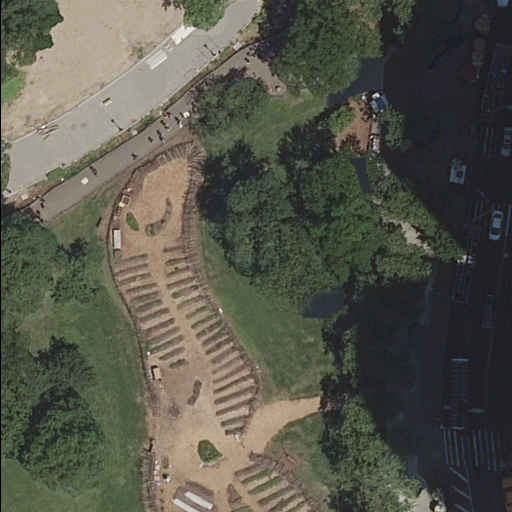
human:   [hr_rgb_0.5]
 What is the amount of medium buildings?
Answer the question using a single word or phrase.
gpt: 0

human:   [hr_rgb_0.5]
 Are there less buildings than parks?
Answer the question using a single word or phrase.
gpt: yes

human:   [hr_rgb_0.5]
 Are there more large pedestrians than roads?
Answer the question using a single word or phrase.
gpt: no

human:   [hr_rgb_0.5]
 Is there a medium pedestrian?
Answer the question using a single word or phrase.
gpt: no

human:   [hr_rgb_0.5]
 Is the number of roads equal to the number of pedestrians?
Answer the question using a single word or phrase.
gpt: no

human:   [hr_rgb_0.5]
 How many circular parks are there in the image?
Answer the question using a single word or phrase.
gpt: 0

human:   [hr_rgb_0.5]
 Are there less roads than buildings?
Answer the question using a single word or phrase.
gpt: no

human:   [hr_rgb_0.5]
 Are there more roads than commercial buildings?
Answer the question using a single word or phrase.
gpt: yes

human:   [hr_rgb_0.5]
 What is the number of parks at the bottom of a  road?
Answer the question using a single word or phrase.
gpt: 2

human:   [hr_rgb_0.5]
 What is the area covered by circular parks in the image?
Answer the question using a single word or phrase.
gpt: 0m2

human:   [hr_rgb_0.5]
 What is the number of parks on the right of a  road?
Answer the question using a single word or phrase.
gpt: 3

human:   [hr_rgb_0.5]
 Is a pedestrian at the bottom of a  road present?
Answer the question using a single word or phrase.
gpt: yes

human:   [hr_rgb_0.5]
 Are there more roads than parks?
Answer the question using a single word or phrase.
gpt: yes

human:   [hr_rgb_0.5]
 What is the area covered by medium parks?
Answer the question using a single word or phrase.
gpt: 277m2

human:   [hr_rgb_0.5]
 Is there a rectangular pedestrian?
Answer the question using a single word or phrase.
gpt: no

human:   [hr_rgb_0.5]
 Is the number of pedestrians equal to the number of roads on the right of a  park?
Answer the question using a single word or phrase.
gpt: no

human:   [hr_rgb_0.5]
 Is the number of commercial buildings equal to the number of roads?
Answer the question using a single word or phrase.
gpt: no

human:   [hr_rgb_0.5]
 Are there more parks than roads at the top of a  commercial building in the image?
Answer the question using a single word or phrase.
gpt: yes

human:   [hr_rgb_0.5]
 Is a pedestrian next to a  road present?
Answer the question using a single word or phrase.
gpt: yes

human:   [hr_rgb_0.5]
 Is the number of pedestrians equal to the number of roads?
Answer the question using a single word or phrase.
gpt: no

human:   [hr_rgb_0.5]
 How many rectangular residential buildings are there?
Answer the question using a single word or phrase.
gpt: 0

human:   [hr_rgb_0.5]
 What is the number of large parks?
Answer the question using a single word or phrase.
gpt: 4

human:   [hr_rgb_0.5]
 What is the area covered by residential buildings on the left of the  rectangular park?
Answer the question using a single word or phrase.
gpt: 0m2

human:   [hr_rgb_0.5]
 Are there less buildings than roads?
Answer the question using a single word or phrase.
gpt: yes

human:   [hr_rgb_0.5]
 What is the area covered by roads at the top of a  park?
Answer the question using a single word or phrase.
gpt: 0m2

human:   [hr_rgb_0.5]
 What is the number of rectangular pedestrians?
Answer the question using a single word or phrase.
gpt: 0

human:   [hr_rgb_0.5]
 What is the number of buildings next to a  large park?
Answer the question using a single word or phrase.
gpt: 0

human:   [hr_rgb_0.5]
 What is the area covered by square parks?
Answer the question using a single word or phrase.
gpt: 0m2

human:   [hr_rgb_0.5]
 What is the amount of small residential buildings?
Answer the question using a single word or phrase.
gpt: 0

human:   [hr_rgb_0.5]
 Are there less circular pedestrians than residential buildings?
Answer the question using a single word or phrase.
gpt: no

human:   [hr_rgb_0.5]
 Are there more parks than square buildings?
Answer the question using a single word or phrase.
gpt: yes

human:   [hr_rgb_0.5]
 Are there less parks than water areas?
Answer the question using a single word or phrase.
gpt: no

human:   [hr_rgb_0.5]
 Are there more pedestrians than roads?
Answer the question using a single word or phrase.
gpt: no

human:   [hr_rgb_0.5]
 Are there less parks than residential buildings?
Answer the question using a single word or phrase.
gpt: no

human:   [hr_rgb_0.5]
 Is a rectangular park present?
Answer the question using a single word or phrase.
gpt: yes

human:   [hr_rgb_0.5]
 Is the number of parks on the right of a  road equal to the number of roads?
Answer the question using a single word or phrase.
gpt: no